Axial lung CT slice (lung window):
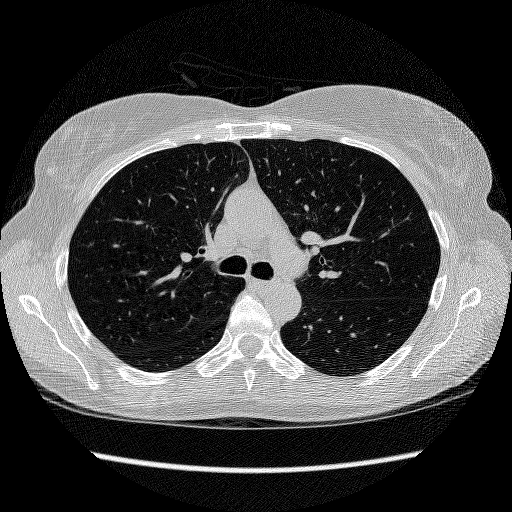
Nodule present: no